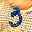
Label: 3